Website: home-depot
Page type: customer-info-address
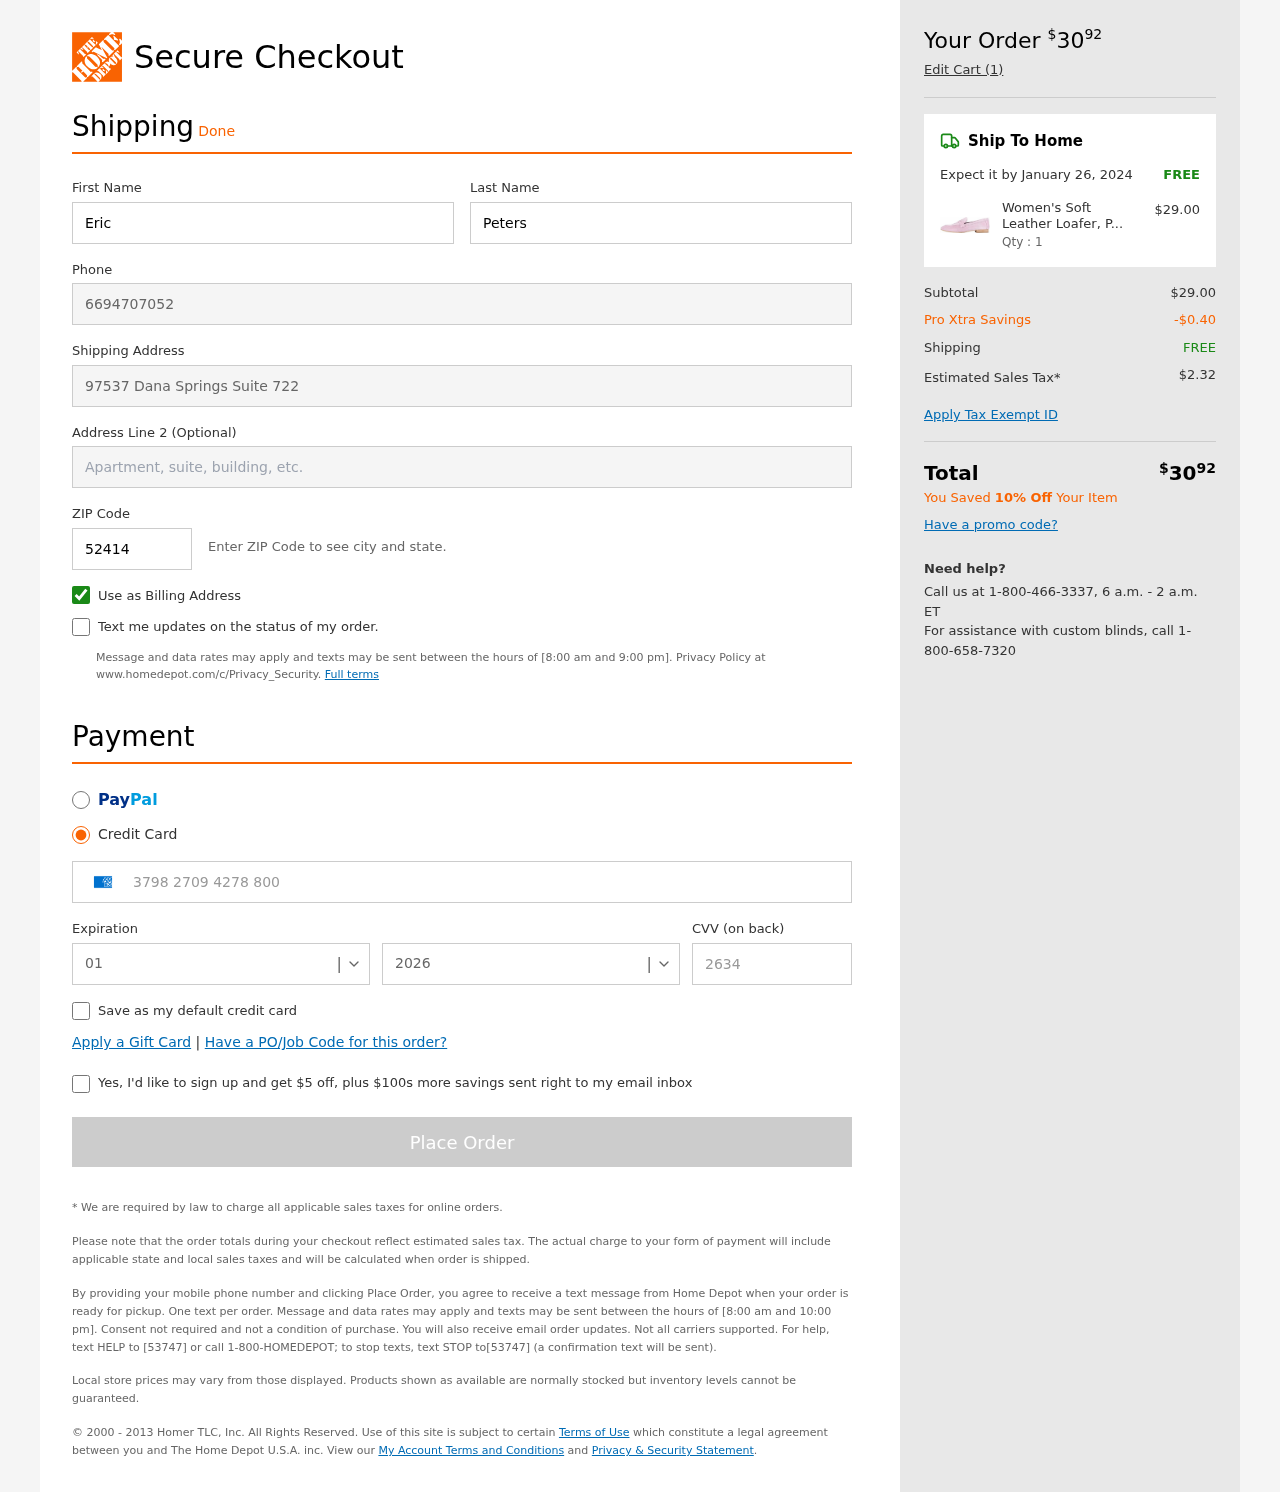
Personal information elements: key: PII_CARD_CVV
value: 2634
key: PII_CARD_EXPIRY_MONTH
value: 01
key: PII_CARD_EXPIRY_YEAR
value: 26
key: PII_CARD_NUMBER
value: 3798 2709 4278 800
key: PII_FIRSTNAME
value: Eric
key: PII_LASTNAME
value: Peters
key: PII_PHONE
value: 6694707052
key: PII_POSTCODE
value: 52414
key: PII_STREET
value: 97537 Dana Springs Suite 722
Product elements: key: PRODUCT1_NAME
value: Women's Soft Leather Loafer, Pink (Winsome Orchid), 8 UK
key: PRODUCT1_PRICE
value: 29
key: PRODUCT1_QUANTITY
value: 1
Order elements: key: ORDER_TOTAL
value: $3092
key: ORDER_NUM_ITEMS
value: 1
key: ORDER_DELIVERY_DATE
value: January 26, 2024
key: ORDER_SHIPPING_COST
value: FREE
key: ORDER_SUBTOTAL
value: $29.00
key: ORDER_DISCOUNT
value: -$0.40
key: ORDER_SHIPPING_COST2
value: FREE
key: ORDER_TAX
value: $2.32
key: ORDER_TOTAL2
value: $3092
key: ORDER_SAVINGS_MESSAGE
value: You Saved 10% Off Your Item